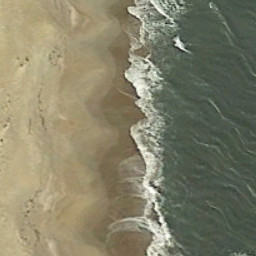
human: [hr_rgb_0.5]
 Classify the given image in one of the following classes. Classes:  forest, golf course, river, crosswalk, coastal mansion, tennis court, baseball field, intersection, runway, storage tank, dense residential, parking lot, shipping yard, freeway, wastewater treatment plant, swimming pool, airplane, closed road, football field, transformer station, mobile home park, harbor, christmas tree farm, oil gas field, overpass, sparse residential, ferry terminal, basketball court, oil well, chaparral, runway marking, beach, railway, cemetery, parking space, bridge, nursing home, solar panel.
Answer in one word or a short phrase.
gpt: beach